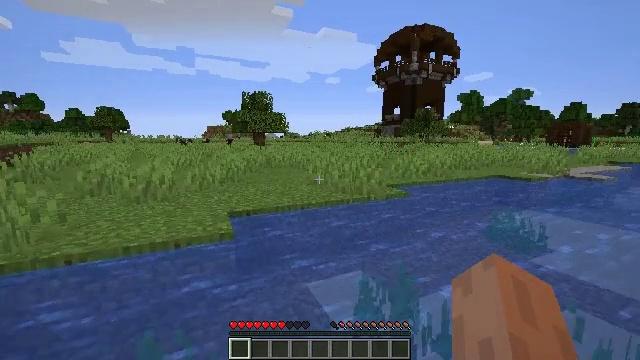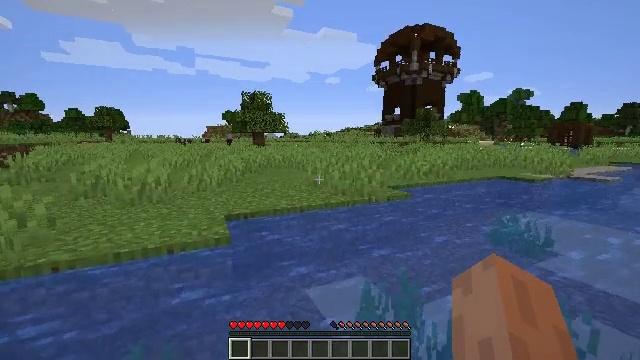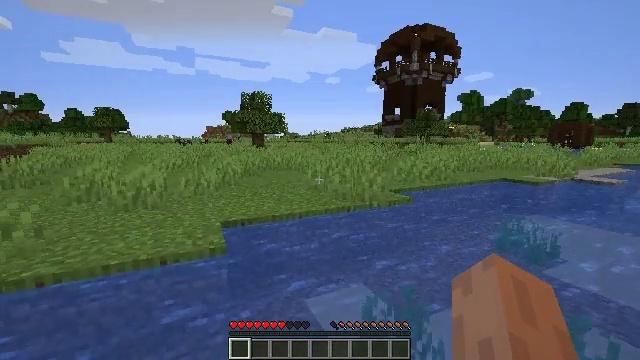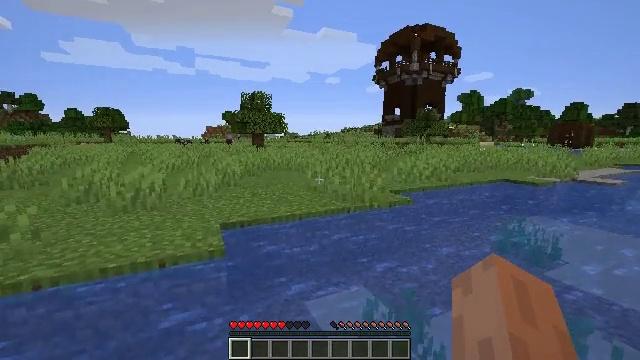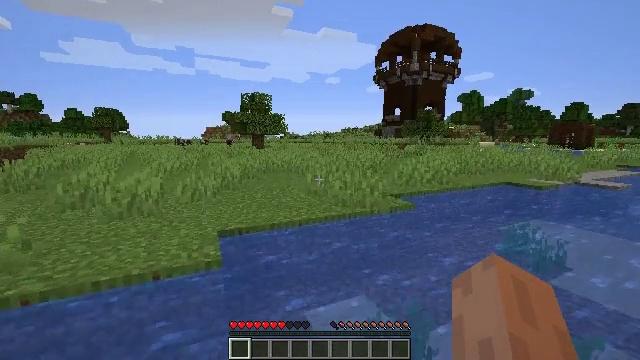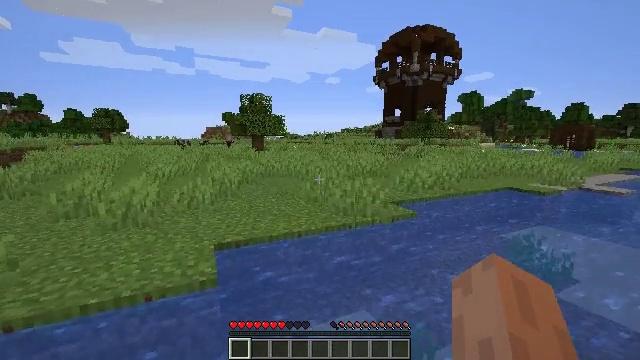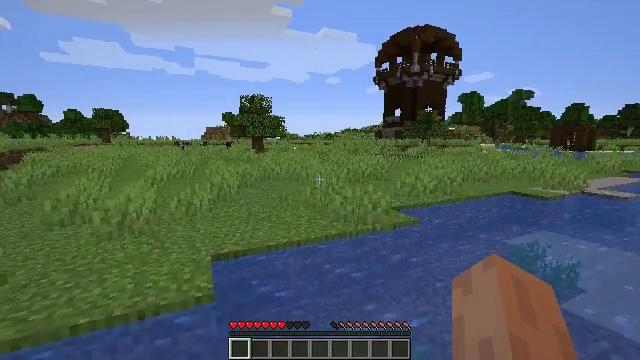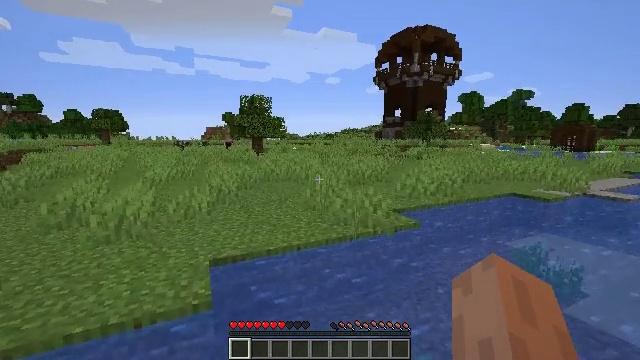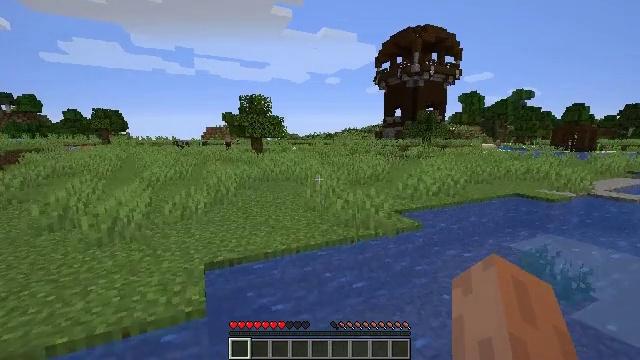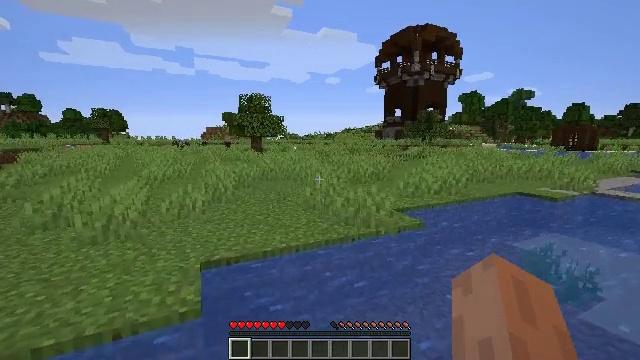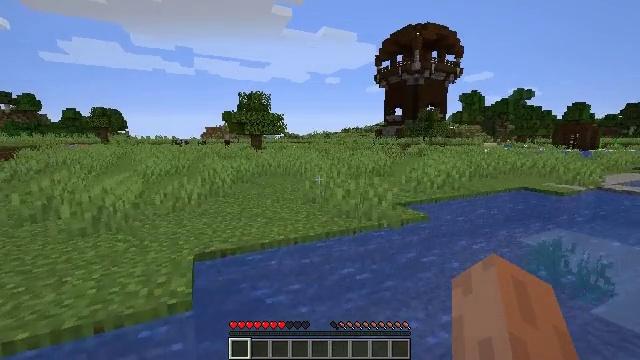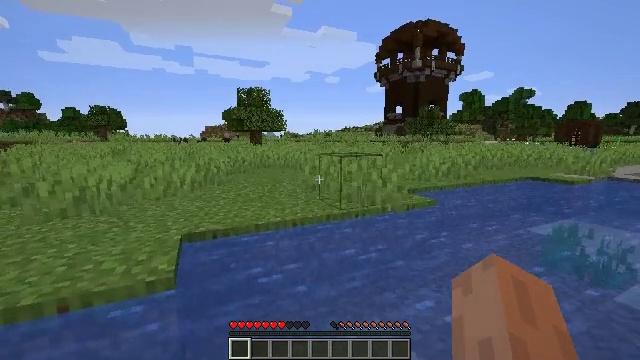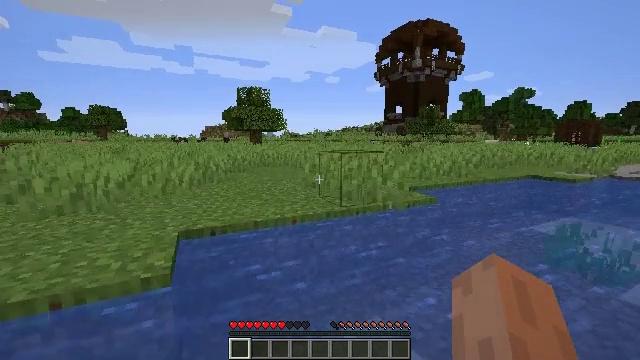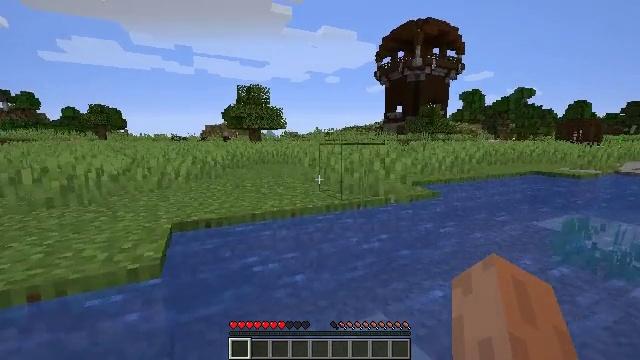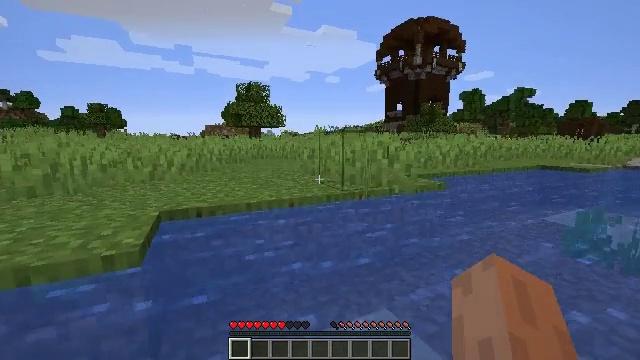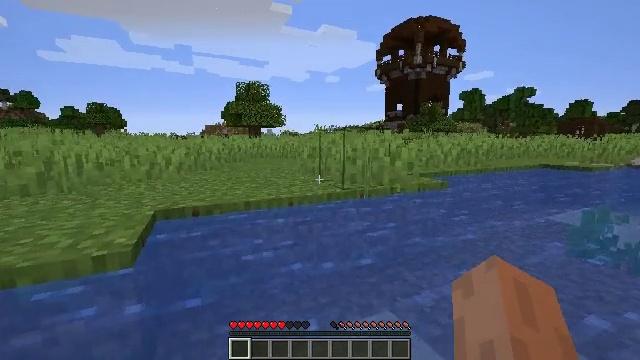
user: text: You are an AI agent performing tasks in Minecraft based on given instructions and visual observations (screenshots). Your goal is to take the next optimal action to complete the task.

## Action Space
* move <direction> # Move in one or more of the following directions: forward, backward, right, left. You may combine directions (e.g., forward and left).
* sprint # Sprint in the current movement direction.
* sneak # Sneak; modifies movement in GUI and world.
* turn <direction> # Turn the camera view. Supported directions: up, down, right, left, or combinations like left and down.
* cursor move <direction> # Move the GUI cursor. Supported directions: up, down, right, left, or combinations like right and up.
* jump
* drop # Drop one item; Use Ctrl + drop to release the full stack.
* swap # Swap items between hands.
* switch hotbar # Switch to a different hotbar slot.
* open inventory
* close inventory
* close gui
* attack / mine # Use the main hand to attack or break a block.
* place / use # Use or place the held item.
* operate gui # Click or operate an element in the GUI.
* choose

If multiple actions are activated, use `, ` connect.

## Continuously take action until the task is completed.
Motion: motion action
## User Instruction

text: Gather some birch planks.
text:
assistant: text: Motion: move forward, attack / mine, jump
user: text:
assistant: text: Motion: move forward, attack / mine, jump
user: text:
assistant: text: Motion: move forward, attack / mine, jump
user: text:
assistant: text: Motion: move forward, attack / mine, jump
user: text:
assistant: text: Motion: move forward, attack / mine, jump
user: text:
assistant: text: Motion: move forward, attack / mine, jump
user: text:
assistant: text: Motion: move forward, attack / mine, jump
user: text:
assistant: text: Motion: move forward, attack / mine, jump
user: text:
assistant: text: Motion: move forward, attack / mine, jump
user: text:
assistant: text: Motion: move forward, attack / mine
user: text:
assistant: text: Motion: move forward, attack / mine
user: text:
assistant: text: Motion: move forward, attack / mine
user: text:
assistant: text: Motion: move forward, attack / mine
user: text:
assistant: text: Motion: move forward, attack / mine
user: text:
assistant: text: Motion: move forward, attack / mine
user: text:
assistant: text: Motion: move forward, attack / mine
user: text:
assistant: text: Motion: move forward, attack / mine
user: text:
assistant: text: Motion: move forward, attack / mine
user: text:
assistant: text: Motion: move forward, attack / mine
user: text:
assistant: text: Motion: move forward, attack / mine
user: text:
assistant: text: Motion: move forward, attack / mine
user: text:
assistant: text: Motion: move forward, attack / mine
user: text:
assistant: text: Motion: move forward, attack / mine
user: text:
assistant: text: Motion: move forward, attack / mine
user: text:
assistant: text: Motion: move forward, attack / mine
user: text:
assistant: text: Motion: move forward, attack / mine
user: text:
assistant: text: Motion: move forward, attack / mine
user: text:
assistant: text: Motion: move forward, attack / mine
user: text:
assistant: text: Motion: move forward, attack / mine
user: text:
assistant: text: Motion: move forward, attack / mine